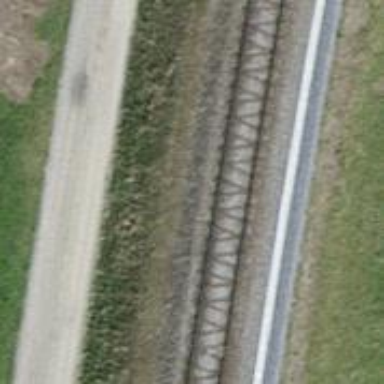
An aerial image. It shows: Single-track railway with electrified contact lines.